Field crop: tomato
Growth stage: 1
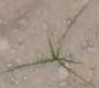
Species: cyperus